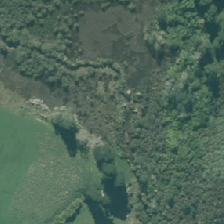
Land cover: manuka_kanuka